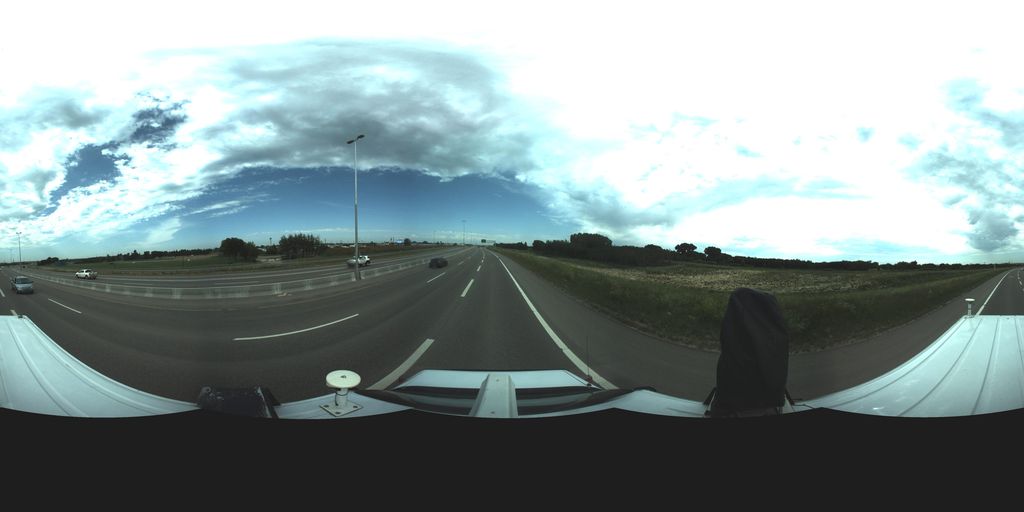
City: saskatoon